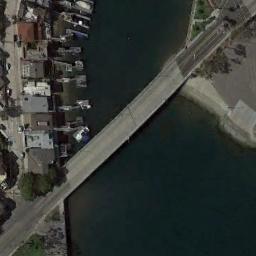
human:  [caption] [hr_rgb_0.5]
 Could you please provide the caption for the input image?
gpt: A bridge connects the land on both sides of the turquoise water  Many boats are parked on the banks of the river  There are many buildings on the land .

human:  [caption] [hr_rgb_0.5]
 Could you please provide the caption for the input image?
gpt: A bridge built on a dark blue river and a harbor on one side of the river .

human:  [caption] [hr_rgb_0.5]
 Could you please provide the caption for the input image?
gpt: There is a bridge with some boats over the river .

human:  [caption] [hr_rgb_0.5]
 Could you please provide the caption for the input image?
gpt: There are two parallel bridges, And the color of the water is dark green .

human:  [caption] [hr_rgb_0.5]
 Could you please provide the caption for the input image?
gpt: A river is under the bridge .